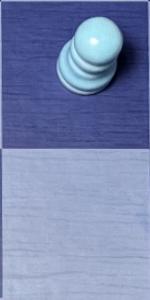
Label: Empty